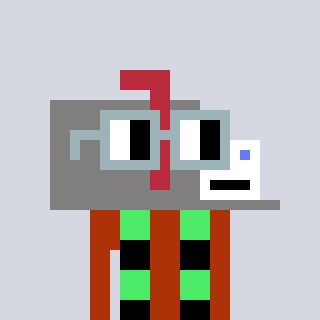
a pixel art character with square dark gray glasses, a mailbox-shaped head and a hotbrown-colored body on a cool background